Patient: sex F, age 74
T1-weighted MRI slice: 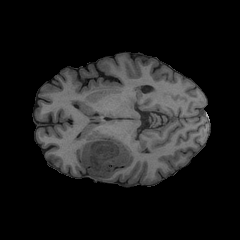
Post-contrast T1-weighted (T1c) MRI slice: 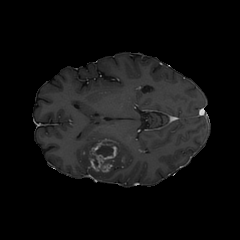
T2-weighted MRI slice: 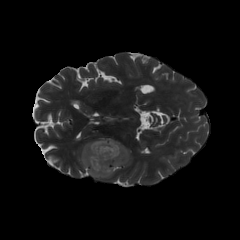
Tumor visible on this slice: yes
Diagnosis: Glioblastoma, IDH-wildtype
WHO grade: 4